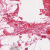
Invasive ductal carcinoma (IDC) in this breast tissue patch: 0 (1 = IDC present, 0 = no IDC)